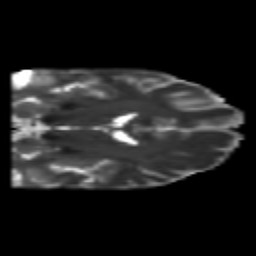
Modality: T2w
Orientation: coronal
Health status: healthy
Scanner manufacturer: philips
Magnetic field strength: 3 T
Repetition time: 6.964 s
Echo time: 0.092 s